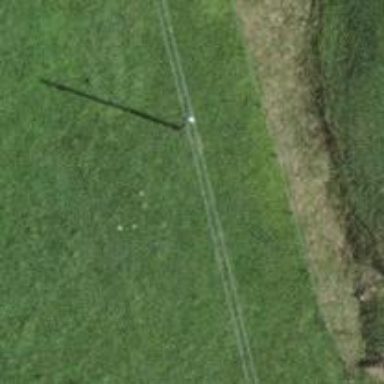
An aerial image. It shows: Minor power line.